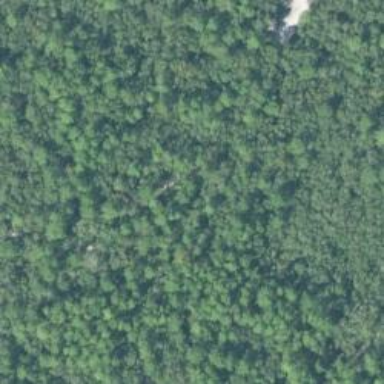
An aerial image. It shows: Woodland with needle-leaved trees.